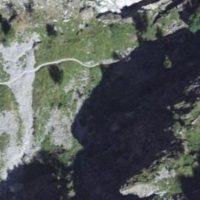
EUNIS habitat code: 43
Species observed at this site:
Emberiza cia
Phoenicurus ochruros
Coreus marginatus